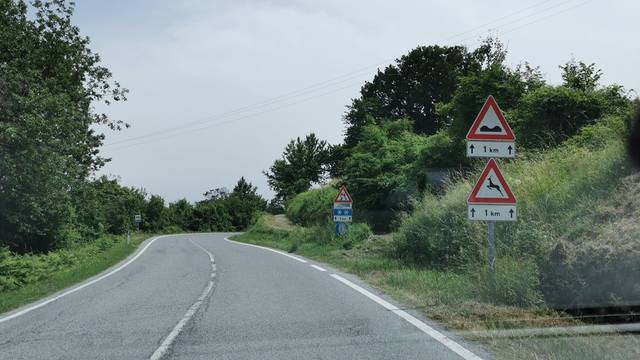
Region: Italy
Coordinates: 44.418, 8.089